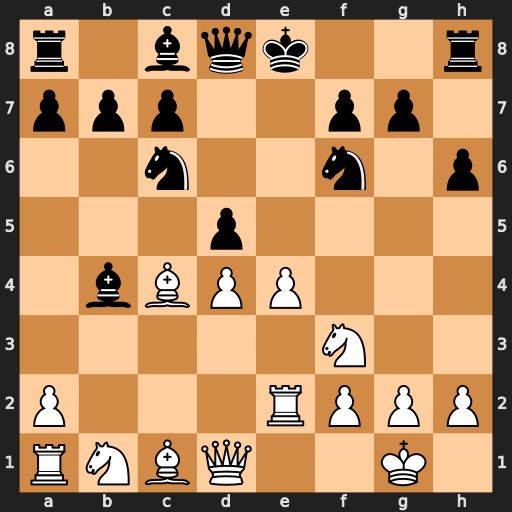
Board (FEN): r1bqk2r/ppp2pp1/2n2n1p/3p4/1bBPP3/5N2/P3RPPP/RNBQ2K1
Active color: w
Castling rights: kq
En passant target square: -
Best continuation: exd5+ Ne7 Qa4+ Kf8 Qxb4